Question: I have a TextView with a lot of text. This TextView has 'maxLines' set, so it only shows the first 8 or so lines. I also have a "Read More" button so I handle expanding the TextView on my own.
My problem is that sometimes the TextView scrolls a little (just half a line at a time), even though I never specified any scroll bars. This issue is made worse because the TextView is inside a ListView, so when the user scrolls the main ListView, the TextView sometimes scrolls a little, like this:

How do I prevent the TextView from scrolling?
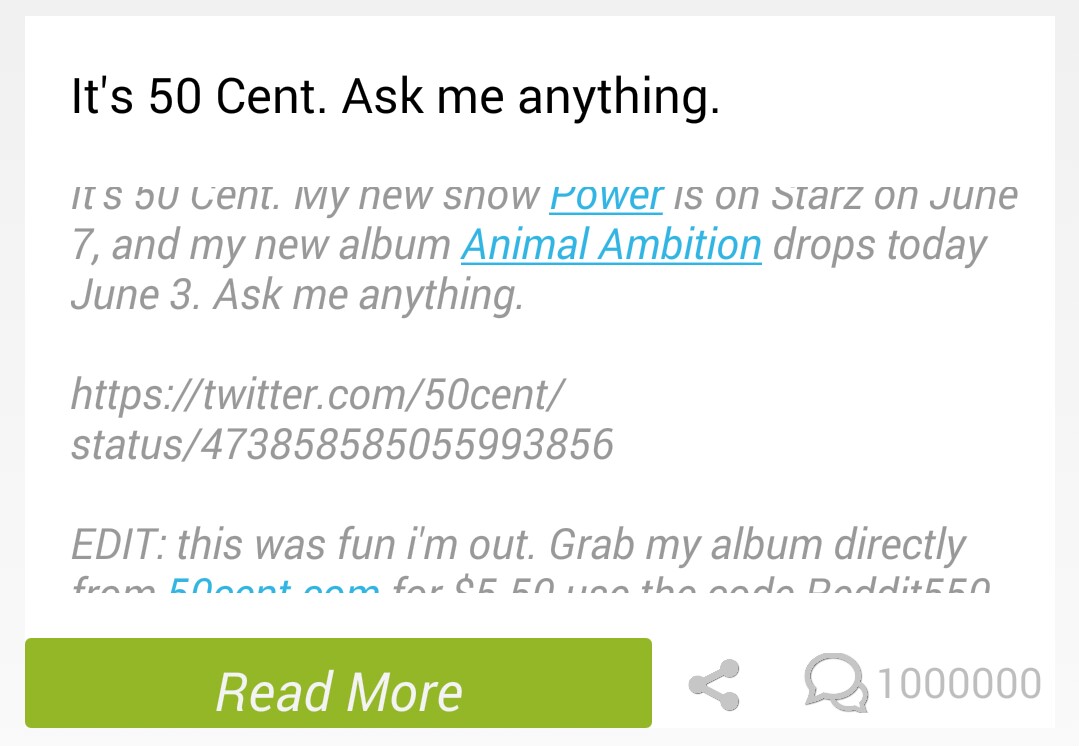
Answer: I have the same problem,My solution is create a NoScrollTextView extends TextView like this
'''
public class NoScrollTextView extends TextView {
public NoScrollTextView(Context context) {
super(context);
}
public NoScrollTextView(Context context, AttributeSet attrs) {
super(context, attrs);
}
public NoScrollTextView(Context context, AttributeSet attrs, int defStyleAttr) {
super(context, attrs, defStyleAttr);
}
@TargetApi(Build.VERSION_CODES.LOLLIPOP)
public NoScrollTextView(Context context, AttributeSet attrs, int defStyleAttr, int defStyleRes) {
super(context, attrs, defStyleAttr, defStyleRes);
}
@Override
public void scrollTo(int x, int y) {
//do nothing
}
}
'''
set scrollTo do nothing
In Kotlin:
'''
class NonScrollingTextView : TextView {
constructor(context: Context) : super(context) {}
constructor(context: Context, attrs: AttributeSet) : super(context, attrs) {}
constructor(context: Context, attrs: AttributeSet, defStyleAttr: Int) : super(context, attrs, defStyleAttr) {}
@TargetApi(Build.VERSION_CODES.LOLLIPOP)
constructor(context: Context, attrs: AttributeSet, defStyleAttr: Int, defStyleRes: Int) : super(context, attrs, defStyleAttr, defStyleRes) {
}
override fun scrollTo(x: Int, y: Int) {
//do nothing
}
}
'''